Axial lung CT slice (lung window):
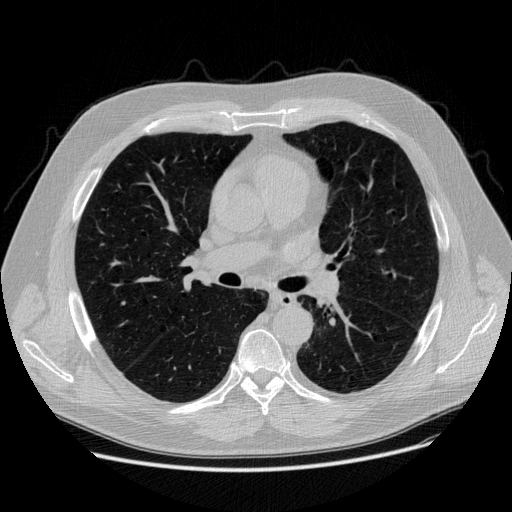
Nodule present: no